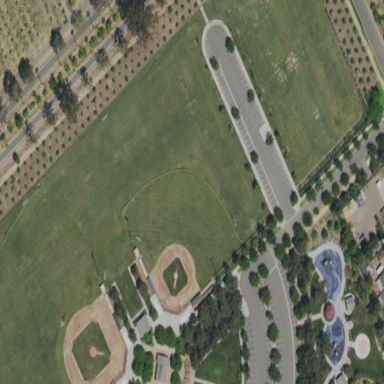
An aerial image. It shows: Baseball pitch for leisure and sports activities.